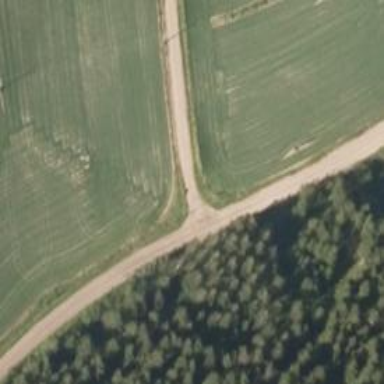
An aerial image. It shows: Unclassified road.